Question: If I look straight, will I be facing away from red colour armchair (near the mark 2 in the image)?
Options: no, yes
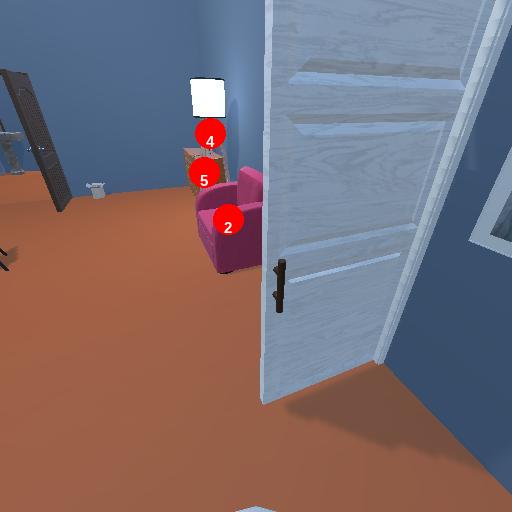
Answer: no